Field crop: maize
Growth stage: 2
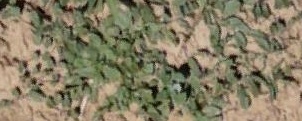
Species: convolvulus